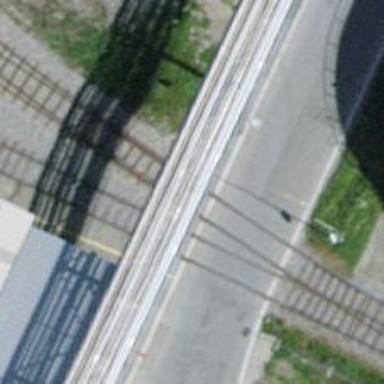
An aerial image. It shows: Railway switch.